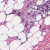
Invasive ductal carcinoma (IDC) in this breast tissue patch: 1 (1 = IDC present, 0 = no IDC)